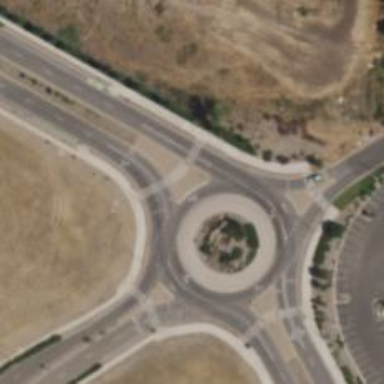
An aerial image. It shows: Secondary road with asphalt surface leading to roundabout.